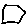
Label: hexagon